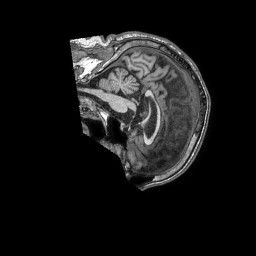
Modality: T1w
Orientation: sagittal
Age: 51
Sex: male
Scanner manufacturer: philips
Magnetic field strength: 1.5 T
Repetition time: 0.00725 s
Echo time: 0.003288 s